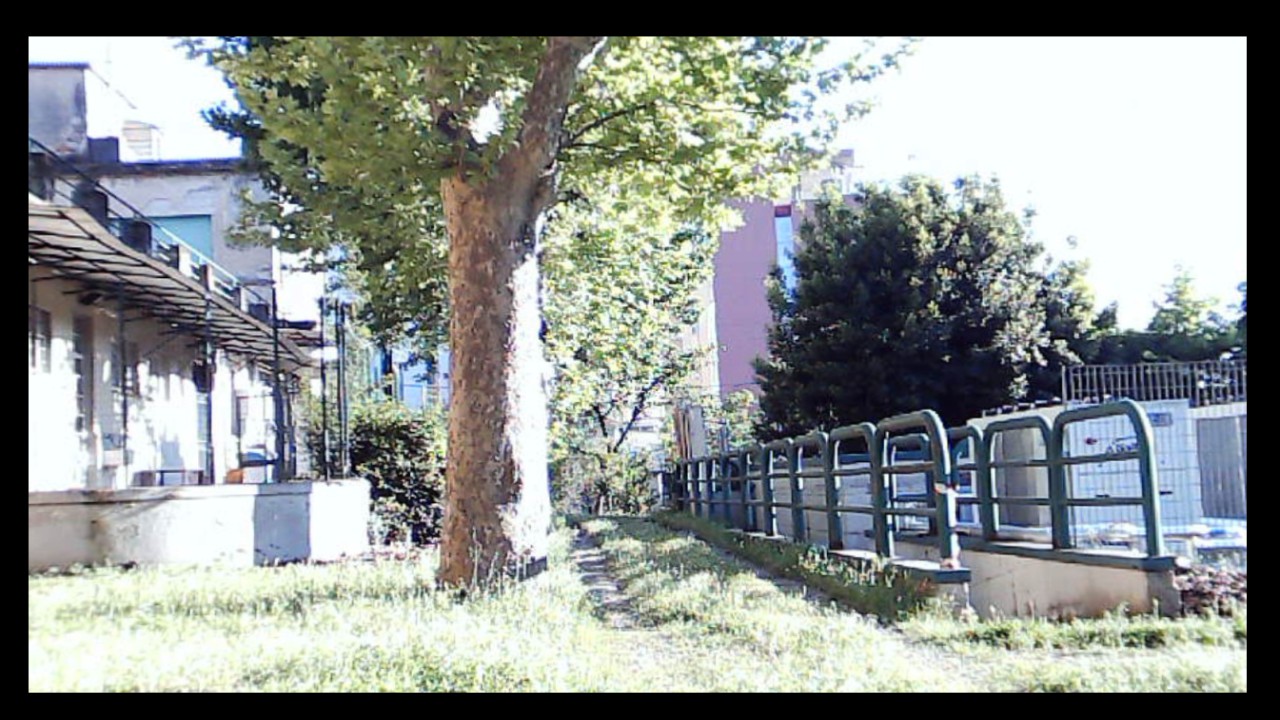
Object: Betafpv air75